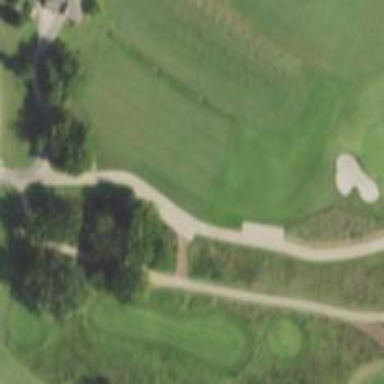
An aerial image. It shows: Path used for both walking and golf.